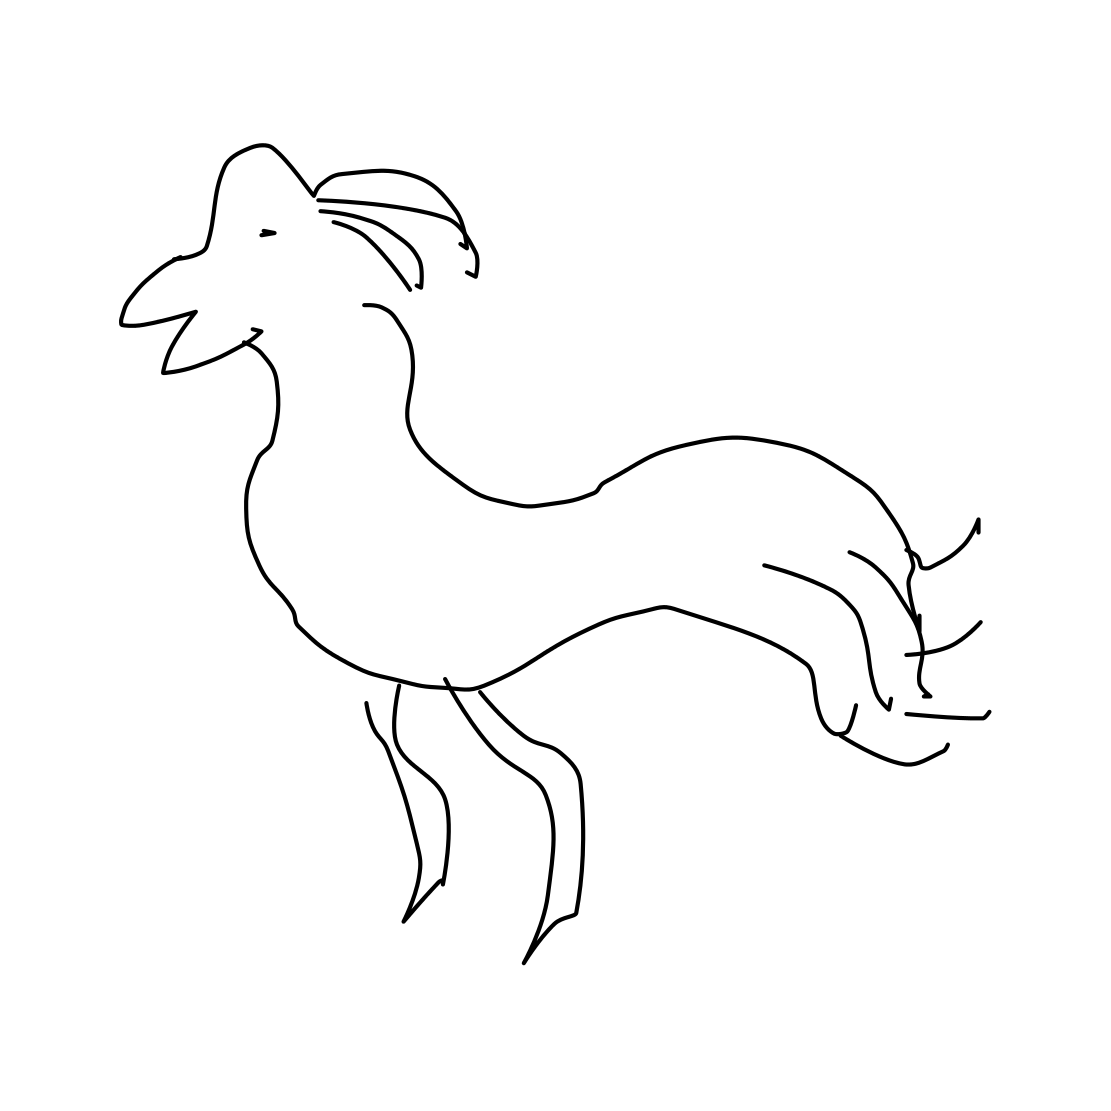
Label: rooster